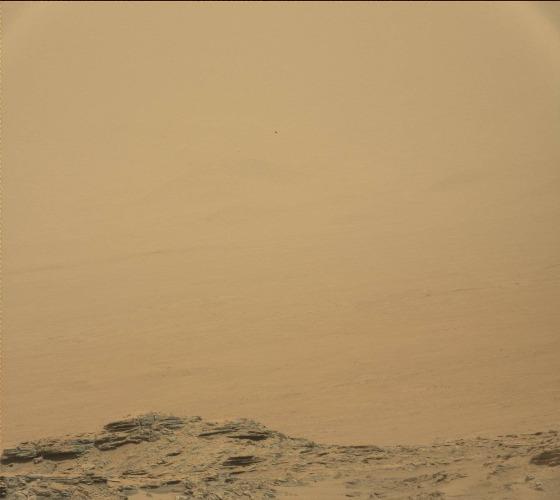
Terrain classes present: Bedrock, Gravel / Sand / Soil, Shadow, Sky / Distant Mountains